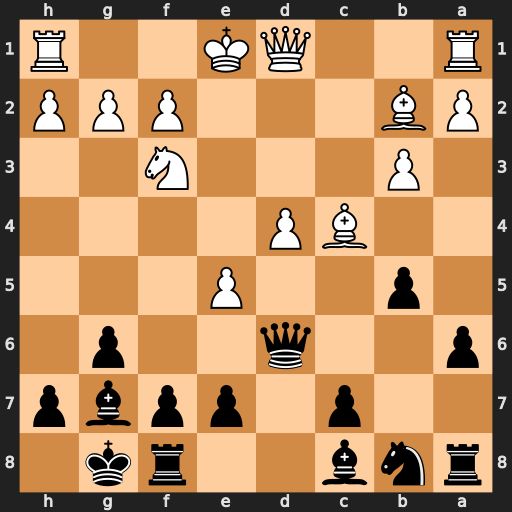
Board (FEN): rnb2rk1/2p1ppbp/p2q2p1/1p2P3/2BP4/1P3N2/PB3PPP/R2QK2R
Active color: b
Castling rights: KQ
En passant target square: -
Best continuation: Qb4+ Qd2 Qxd2+ Nxd2 bxc4